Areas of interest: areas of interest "Yang Yuting Residence"
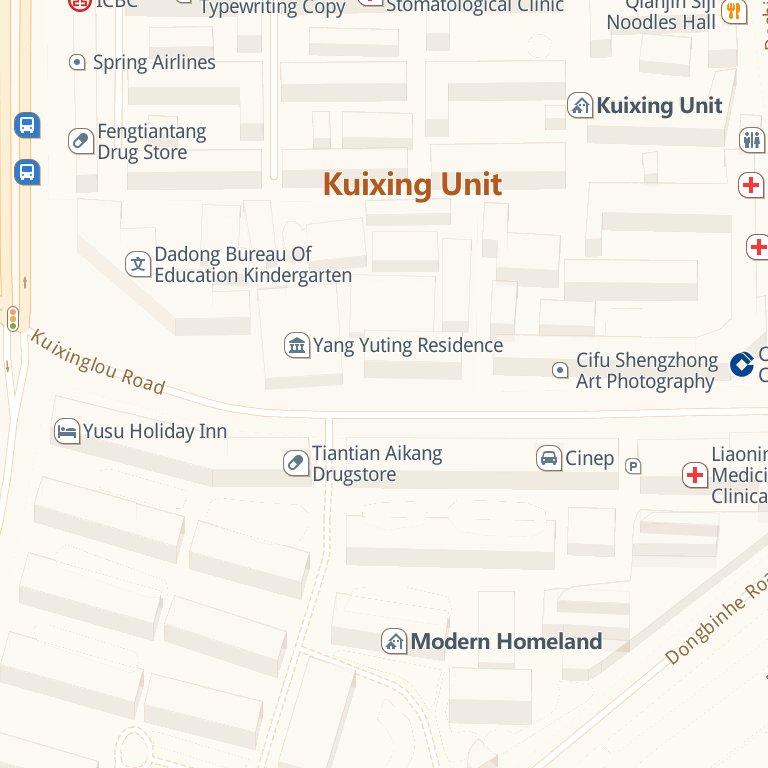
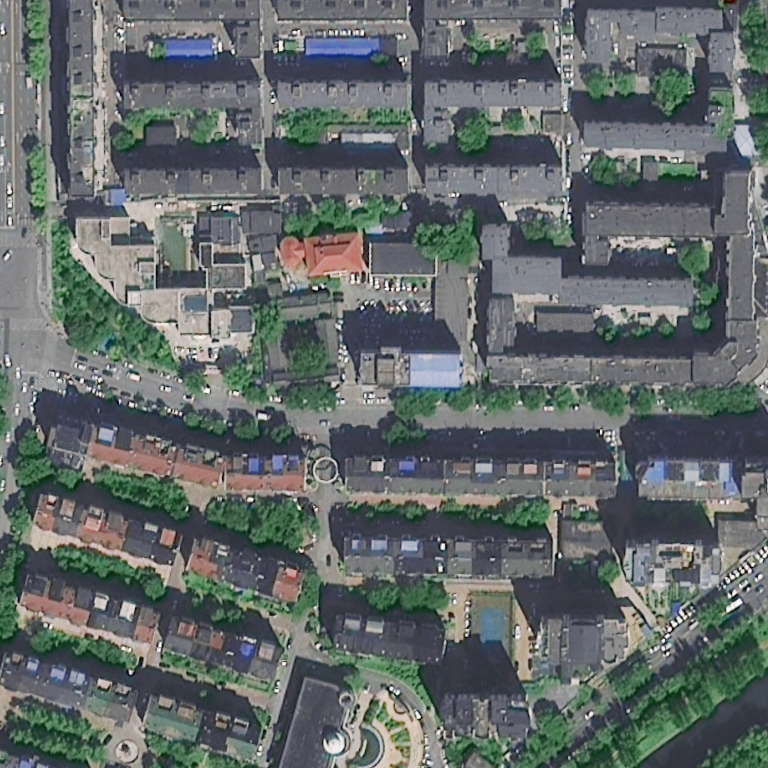